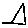
Label: triangle